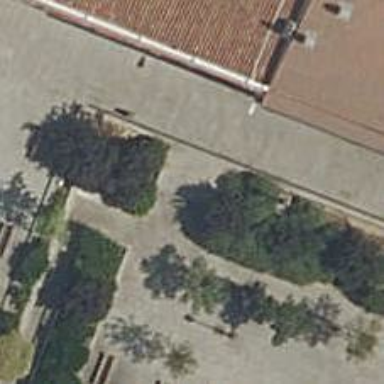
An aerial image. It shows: Steps made of paving stones.